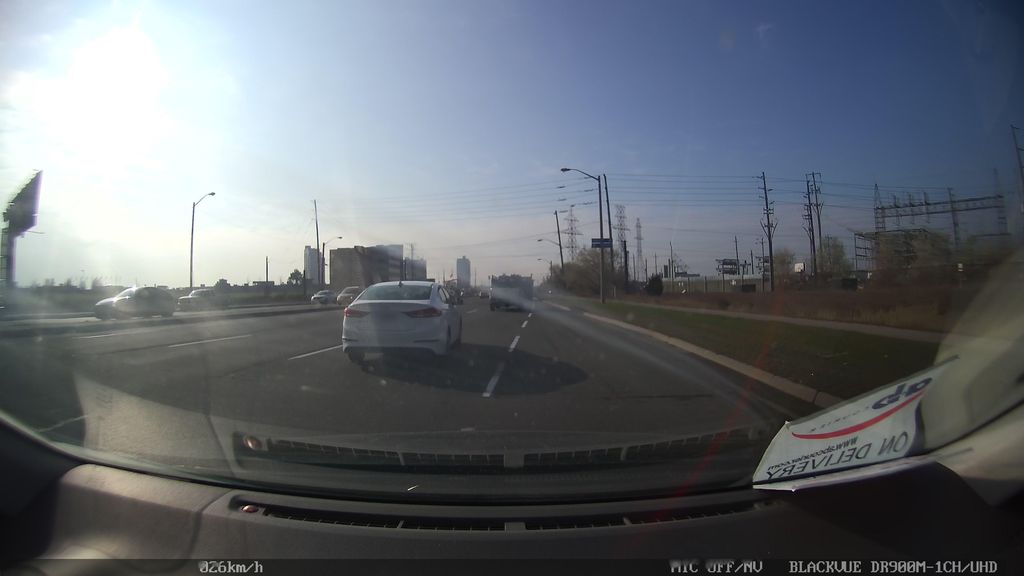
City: toronto